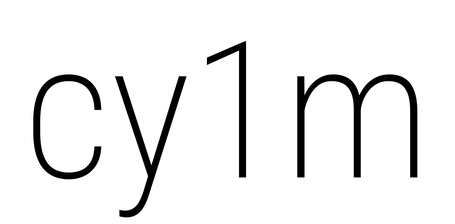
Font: Roboto_Condensed_ExtraLight